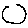
Label: moon